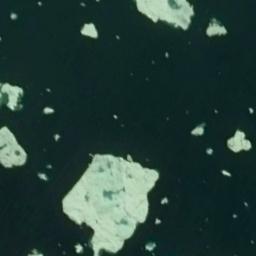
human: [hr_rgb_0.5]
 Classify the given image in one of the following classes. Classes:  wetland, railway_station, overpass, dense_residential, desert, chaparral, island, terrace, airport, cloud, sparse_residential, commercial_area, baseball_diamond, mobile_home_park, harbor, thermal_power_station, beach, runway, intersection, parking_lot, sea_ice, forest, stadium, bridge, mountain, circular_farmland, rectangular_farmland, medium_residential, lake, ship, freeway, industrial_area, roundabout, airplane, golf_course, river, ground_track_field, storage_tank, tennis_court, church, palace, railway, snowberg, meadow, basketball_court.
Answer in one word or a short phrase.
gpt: sea_ice